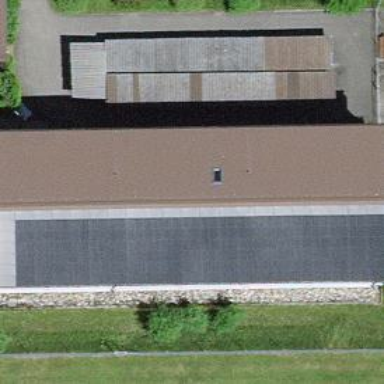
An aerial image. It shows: School building with gabled roof.